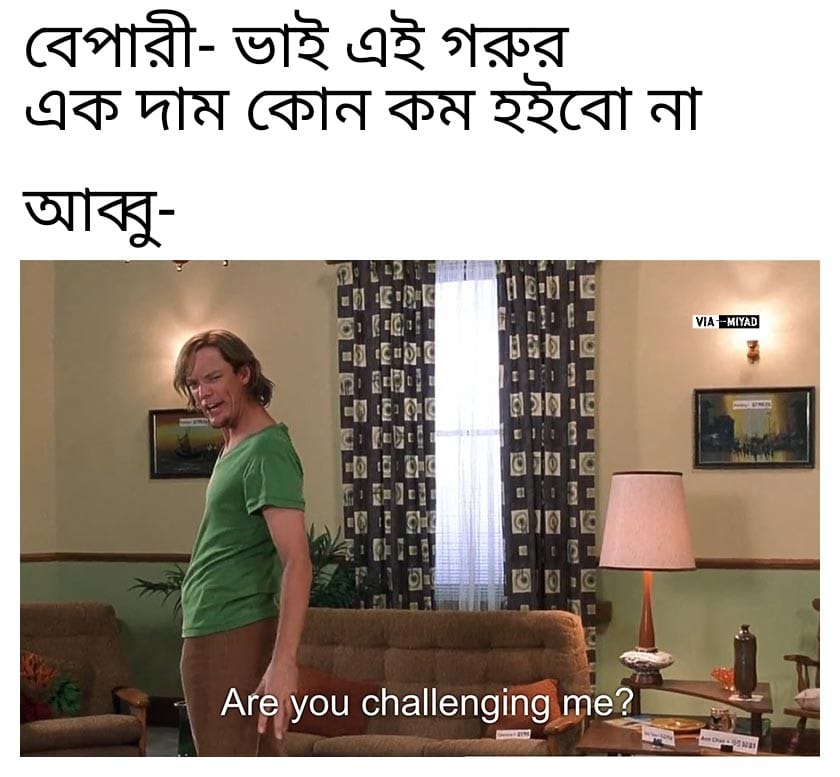
Caption: বেপারী - ভাই এই গরুর এক দাম কোন কম হইবো না    আব্বু -    Are you challenging me ?
Label: non-hate